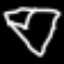
Label: diamond